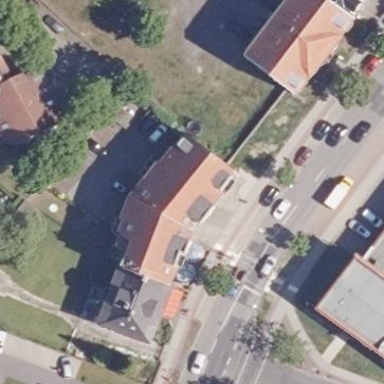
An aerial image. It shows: Gabled roof on building that houses apartments.